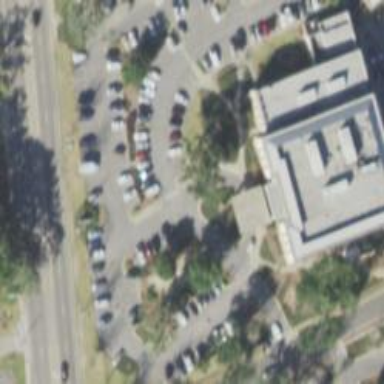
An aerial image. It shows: Parking space.